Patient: sex M, age 49
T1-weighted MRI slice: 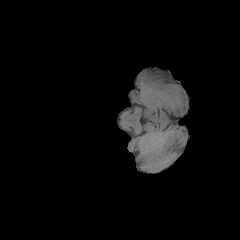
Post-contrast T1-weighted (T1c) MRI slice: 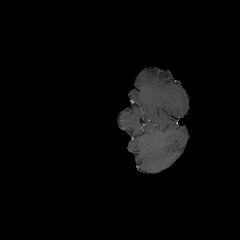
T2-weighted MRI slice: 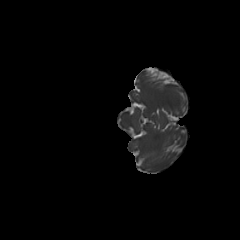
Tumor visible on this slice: no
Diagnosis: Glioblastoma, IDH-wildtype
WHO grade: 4